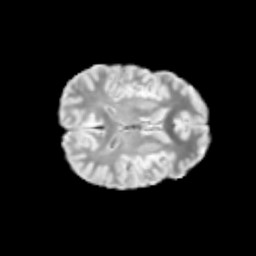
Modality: T2w
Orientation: axial
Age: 13
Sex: male
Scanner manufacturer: siemens
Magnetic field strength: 3 T
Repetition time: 3.8 s
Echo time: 0.07 s